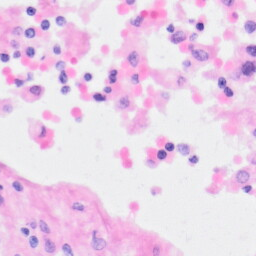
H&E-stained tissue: Kidney